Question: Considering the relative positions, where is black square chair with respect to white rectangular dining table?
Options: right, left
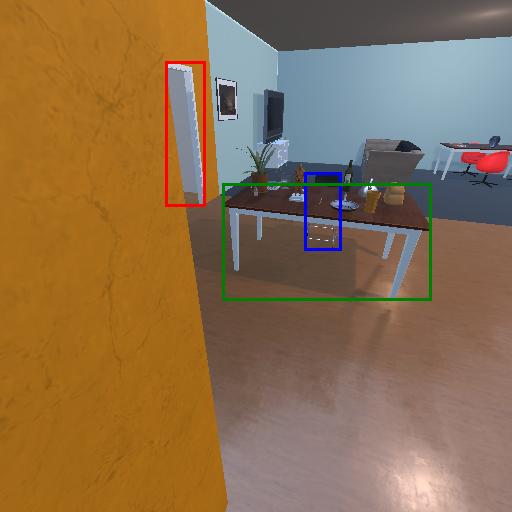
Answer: right